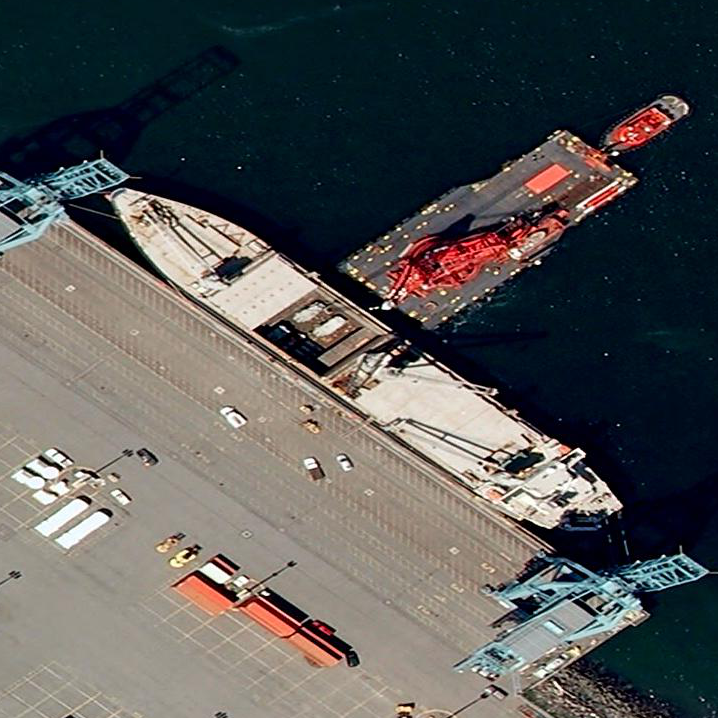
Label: civil